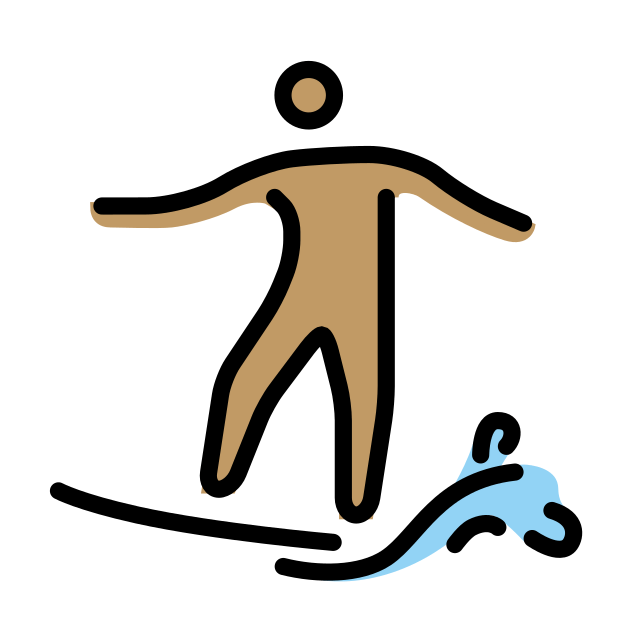
person surfing: medium skin tone